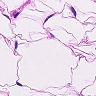
Metastatic tissue present: no